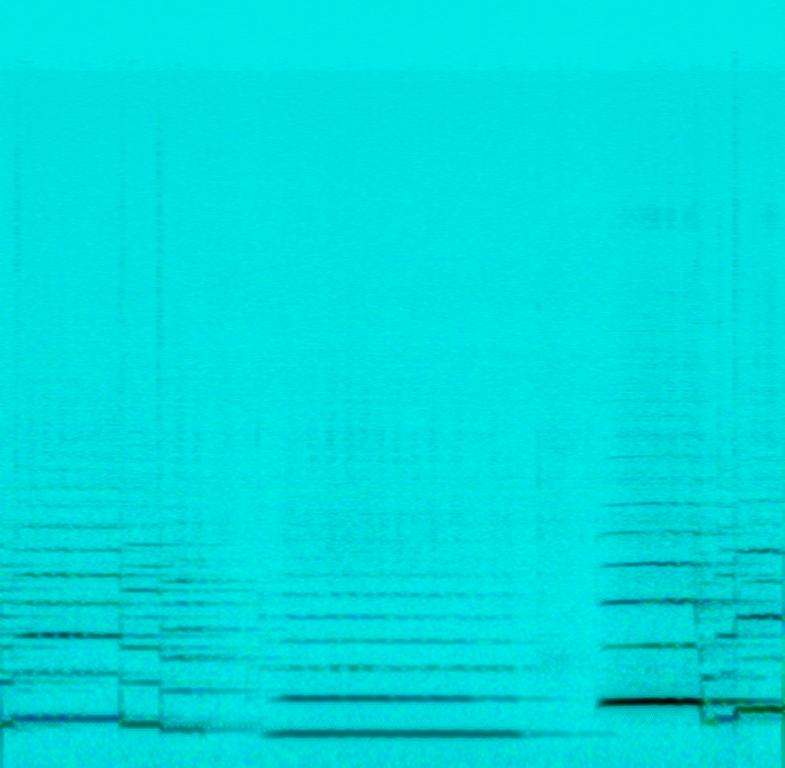
Here we have a solo bass flute player. The music sounds mystical, like in a fantasy movie about dragons and fairies. There is reverb applied to the sound.